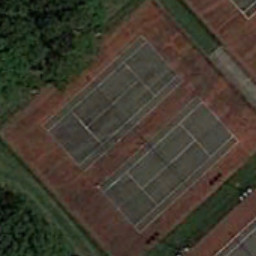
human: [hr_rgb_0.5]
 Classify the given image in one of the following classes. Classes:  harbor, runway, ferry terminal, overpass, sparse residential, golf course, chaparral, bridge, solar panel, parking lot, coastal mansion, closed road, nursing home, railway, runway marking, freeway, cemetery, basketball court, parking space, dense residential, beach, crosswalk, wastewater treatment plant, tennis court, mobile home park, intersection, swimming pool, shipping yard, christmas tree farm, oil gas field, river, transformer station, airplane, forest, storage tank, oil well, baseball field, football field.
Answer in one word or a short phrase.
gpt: tennis court